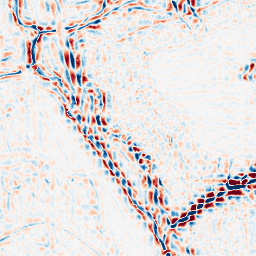
Category: wavelet
Decomposition family: wavelet_dwt
Decomposition parameters: wavelet: coif2
level: 3
Upsampling method: bilinear
Upsampling parameters: scale: 8
Upsampling scale: 8